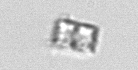
Label: Bacillariophyceae_morphotype1